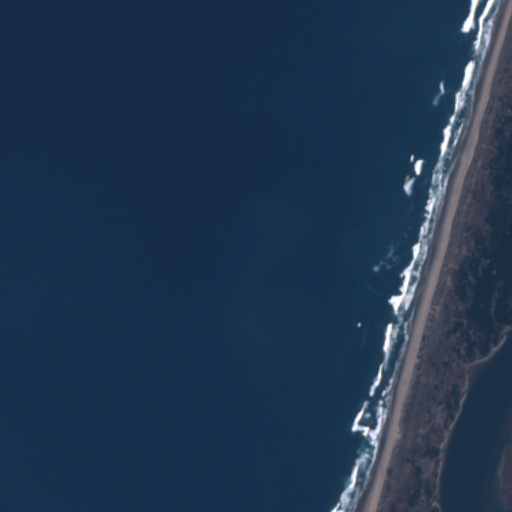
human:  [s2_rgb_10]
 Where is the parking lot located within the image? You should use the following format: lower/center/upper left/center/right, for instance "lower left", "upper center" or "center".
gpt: The parking lot is located in the center right of the image.
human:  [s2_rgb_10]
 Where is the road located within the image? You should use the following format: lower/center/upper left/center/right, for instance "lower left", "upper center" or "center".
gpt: The road is located in the right of the image.
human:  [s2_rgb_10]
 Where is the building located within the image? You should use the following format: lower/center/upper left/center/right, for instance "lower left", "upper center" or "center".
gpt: The building is located in the center right of the image.
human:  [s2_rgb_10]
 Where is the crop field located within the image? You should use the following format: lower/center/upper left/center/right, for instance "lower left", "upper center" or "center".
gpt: There is no crop field in the image.